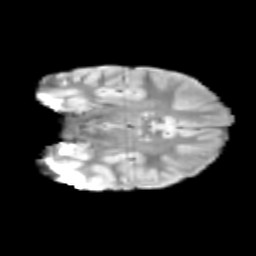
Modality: T2w
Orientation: coronal
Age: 9
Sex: male
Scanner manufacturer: siemens
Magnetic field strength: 3 T
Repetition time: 3.8 s
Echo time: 0.07 s